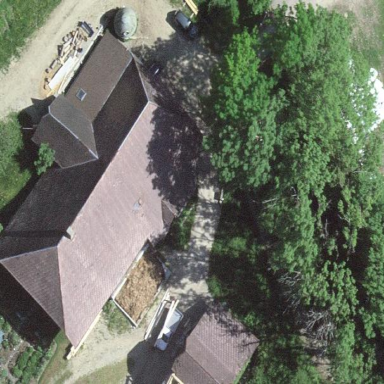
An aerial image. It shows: Farm building.